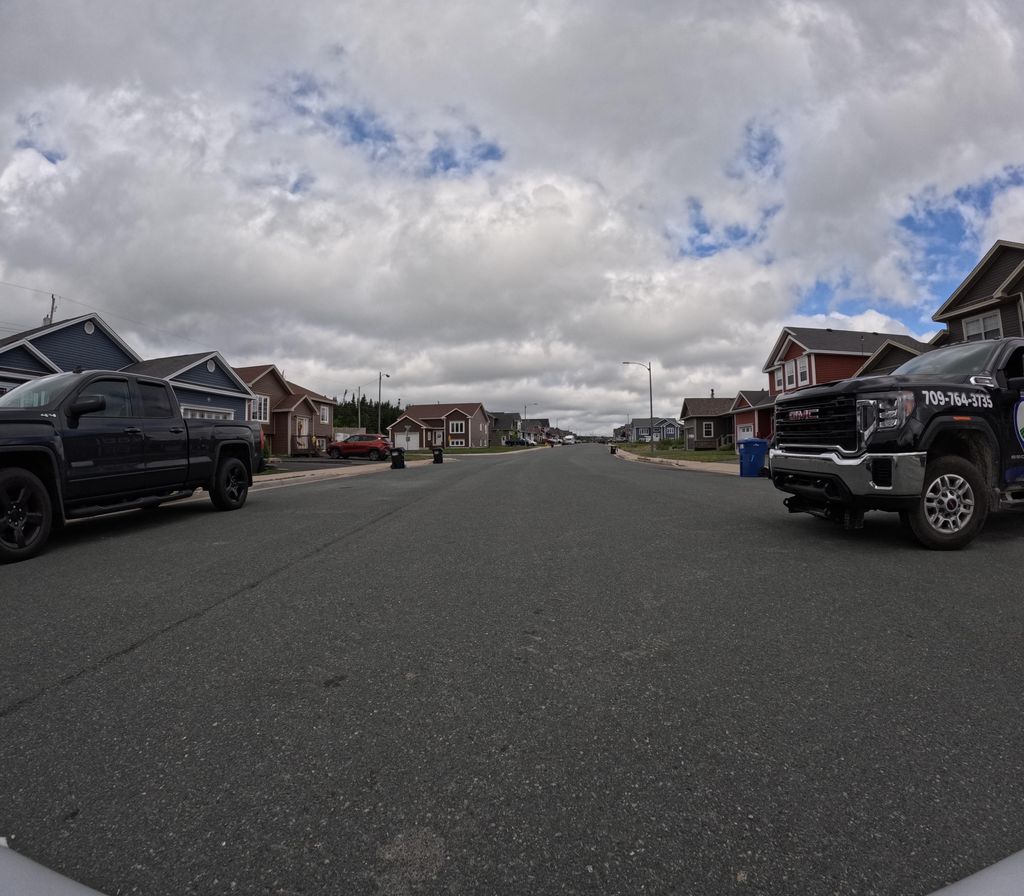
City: st_johns